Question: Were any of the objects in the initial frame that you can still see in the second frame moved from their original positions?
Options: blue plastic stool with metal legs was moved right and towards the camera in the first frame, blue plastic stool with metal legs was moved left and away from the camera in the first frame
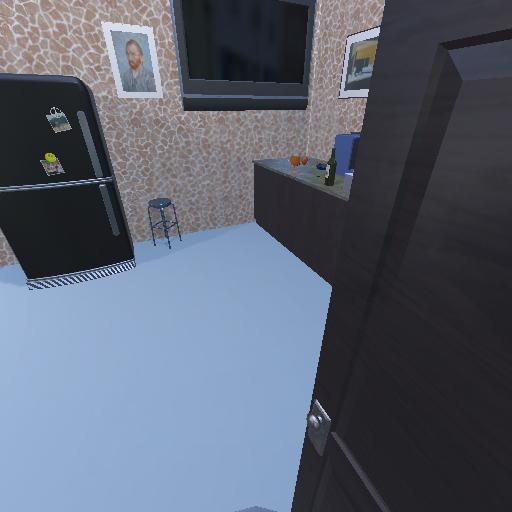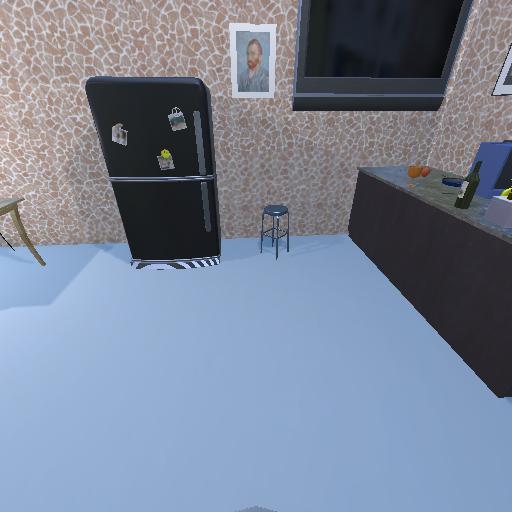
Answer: blue plastic stool with metal legs was moved right and towards the camera in the first frame